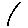
Label: line